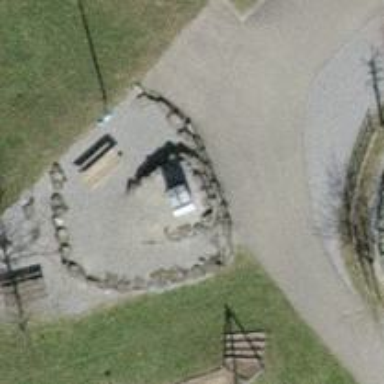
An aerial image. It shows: Playground with gravel surface.